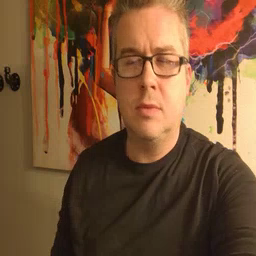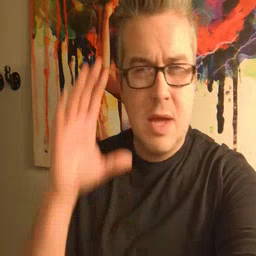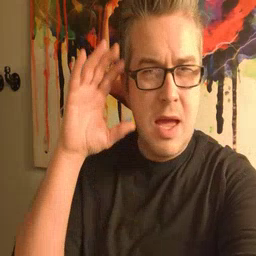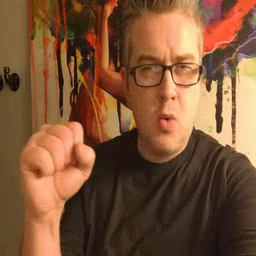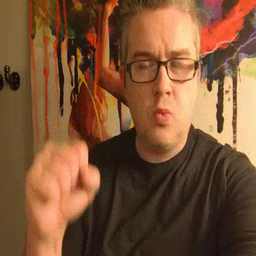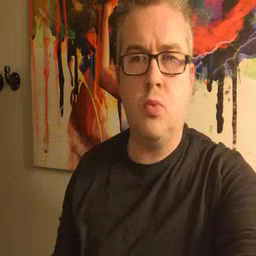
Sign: loud